Question: 'enter code here'I am attempting to use the Mirror API. I am an explorer with Glass. My Mirror API is turned on in the API console.
The instructions I am following are here:
<URL>
I get to step 2 of Deploying. I am on a Windows machine and cd into app engine sdk bin folder and run the command specified but I modify the last parameter to be fully qualified.
It looks like this:
'''
C:\Users\mscheel\Documents\Work\Glass\appengine-java-sdk-1.7.6\bin>appcfg.sh --o
auth2 update C:\Users\mscheel\Documents\Work\Glass\mirror-quickstart
-java-master\web
'''
The very first time I ran this I got a web popup with an oauth dialog and got a success code that I pasted into the running app and then got an error, like this one I am pasting in from a subsequent run:
'''
Welcome to Git (version 1.7.9-preview20120201)
Run 'git help git' to display the help index.
Run 'git help <command>' to display help for specific commands.
********************************************************
There is a new version of the SDK available.
-----------
Latest SDK:
Release: 1.8.0
Timestamp: Wed May 01 12:01:15 MDT 2013
API versions: [1.0]
-----------
Your SDK:
Release: 1.7.6
Timestamp: Fri Mar 15 19:18:56 MDT 2013
API versions: [1.0]
-----------
Please visit https://developers.google.com/appengine/downloads for the latest SD
K.
********************************************************
Reading application configuration data...
May 27, 2013 11:29:15 AM com.google.apphosting.utils.config.AppEngineWebXmlReade
r readAppEngineWebXml
INFO: Successfully processed C:/Users/mscheel/Documents/Work/Glass/mirror-quicks
tart-java-master/web\WEB-INF/appengine-web.xml
May 27, 2013 11:29:15 AM com.google.apphosting.utils.config.AbstractConfigXmlRea
der readConfigXml
INFO: Successfully processed C:/Users/mscheel/Documents/Work/Glass/mirror-quicks
tart-java-master/web\WEB-INF/web.xml
Beginning server interaction for bitcoinupdate...
0% Created staging directory at: 'C:\Users\mscheel\AppData\Local\Temp\appcfg8499
594854129199289.tmp'
5% Using java7 runtime: false
8% Scanning for jsp files.
11% Compiling jsp files.
Error Details:
Exception in thread "main" java.lang.ExceptionInInitializerError
at java.lang.Class.forName0(Native Method)
at java.lang.Class.forName(Unknown Source)
at org.apache.jasper.JspCompilationContext.createCompiler(JspCompilation
Context.java:238)
at org.apache.jasper.JspCompilationContext.createCompiler(JspCompilation
Context.java:214)
at org.apache.jasper.JspC.processFile(JspC.java:1181)
at org.apache.jasper.JspC.execute(JspC.java:1341)
at com.google.appengine.tools.development.LocalJspC.main(LocalJspC.java:
40)
Caused by: java.lang.NullPointerException
at com.google.appengine.tools.development.LocalJspC$LocalCompiler.<clini
t>(LocalJspC.java:53)
... 7 more
Error while executing: C:\Program Files (x86)\Java\jre6\bin\java.exe -classpath
/C:/Users/mscheel/Documents/Work/Glass/appengine-java-sdk-1.7.6/lib/impl/appengi
ne-api-labs.jar;/C:/Users/mscheel/Documents/Work/Glass/appengine-java-sdk-1.7.6/
lib/impl/appengine-api-stubs.jar;/C:/Users/mscheel/Documents/Work/Glass/appengin
e-java-sdk-1.7.6/lib/impl/appengine-api.jar;/C:/Users/mscheel/Documents/Work/Gla
ss/appengine-java-sdk-1.7.6/lib/impl/appengine-local-runtime.jar;/C:/Users/msche
el/Documents/Work/Glass/appengine-java-sdk-1.7.6/lib/impl/google_sql.jar;C:\User
s\mscheel\Documents\Work\Glass\appengine-java-sdk-1.7.6\lib\shared\appengine-loc
al-runtime-shared.jar;C:\Users\mscheel\Documents\Work\Glass\appengine-java-sdk-1
.7.6\lib\shared\el-api.jar;C:\Users\mscheel\Documents\Work\Glass\appengine-java-
sdk-1.7.6\lib\shared\jsp\repackaged-appengine-ant-1.7.1.jar;C:\Users\mscheel\Doc
uments\Work\Glass\appengine-java-sdk-1.7.6\lib\shared\jsp\repackaged-appengine-a
nt-launcher-1.7.1.jar;C:\Users\mscheel\Documents\Work\Glass\appengine-java-sdk-1
.7.6\lib\shared\jsp\repackaged-appengine-jasper-6.0.29.jar;C:\Users\mscheel\Docu
ments\Work\Glass\appengine-java-sdk-1.7.6\lib\shared\jsp\repackaged-appengine-ja
sper-el-6.0.29.jar;C:\Users\mscheel\Documents\Work\Glass\appengine-java-sdk-1.7.
6\lib\shared\jsp\repackaged-appengine-tomcat-juli-6.0.29.jar;C:\Users\mscheel\Do
cuments\Work\Glass\appengine-java-sdk-1.7.6\lib\shared\jsp-api.jar;C:\Users\msch
eel\Documents\Work\Glass\appengine-java-sdk-1.7.6\lib\shared\servlet-api.jar;C:\
Users\mscheel\AppData\Local\Temp\appcfg8499594854129199289.tmp\WEB-INF\classes;C
:\Users\mscheel\AppData\Local\Temp\1369675757138-0;C:\Users\mscheel\AppData\Loca
l\Temp\appcfg8499594854129199289.tmp\WEB-INF\lib\appengine-api-1.0-sdk-1.7.6.jar
;C:\Users\mscheel\AppData\Local\Temp\appcfg8499594854129199289.tmp\WEB-INF\lib\a
ppengine-api-labs-1.7.6.jar;C:\Users\mscheel\AppData\Local\Temp\appcfg8499594854
129199289.tmp\WEB-INF\lib\commons-codec-1.7.jar;C:\Users\mscheel\AppData\Local\T
emp\appcfg8499594854129199289.tmp\WEB-INF\lib\commons-logging-1.1.2.jar;C:\Users
\mscheel\AppData\Local\Temp\appcfg8499594854129199289.tmp\WEB-INF\lib\google-api
-client-1.14.1-beta.jar;C:\Users\mscheel\AppData\Local\Temp\appcfg84995948541291
99289.tmp\WEB-INF\lib\google-api-client-appengine-1.14.1-beta.jar;C:\Users\msche
el\AppData\Local\Temp\appcfg8499594854129199289.tmp\WEB-INF\lib\google-api-clien
t-servlet-1.14.1-beta.jar;C:\Users\mscheel\AppData\Local\Temp\appcfg849959485412
<PHONE>.tmp\WEB-INF\lib\google-api-services-mirror-v1-rev2-1.14.1-beta.jar;C:\Us
ers\mscheel\AppData\Local\Temp\appcfg8499594854129199289.tmp\WEB-INF\lib\google-
http-client-1.14.1-beta.jar;C:\Users\mscheel\AppData\Local\Temp\appcfg8499594854
129199289.tmp\WEB-INF\lib\google-http-client-appengine-1.14.1-beta.jar;C:\Users\
mscheel\AppData\Local\Temp\appcfg8499594854129199289.tmp\WEB-INF\lib\google-http
-client-jackson-1.14.1-beta.jar;C:\Users\mscheel\AppData\Local\Temp\appcfg849959
4854129199289.tmp\WEB-INF\lib\google-oauth-client-1.14.1-beta.jar;C:\Users\msche
el\AppData\Local\Temp\appcfg8499594854129199289.tmp\WEB-INF\lib\google-oauth-cli
ent-appengine-1.14.1-beta.jar;C:\Users\mscheel\AppData\Local\Temp\appcfg84995948
<PHONE>.tmp\WEB-INF\lib\google-oauth-client-servlet-1.14.1-beta.jar;C:\Users
\mscheel\AppData\Local\Temp\appcfg8499594854129199289.tmp\WEB-INF\lib\guava-14.0
.1.jar;C:\Users\mscheel\AppData\Local\Temp\appcfg8499594854129199289.tmp\WEB-INF
\lib\httpclient-4.0.1.jar;C:\Users\mscheel\AppData\Local\Temp\appcfg849959485412
<PHONE>.tmp\WEB-INF\lib\httpcore-4.0.1.jar;C:\Users\mscheel\AppData\Local\Temp\a
ppcfg8499594854129199289.tmp\WEB-INF\lib\jackson-core-asl-1.9.11.jar;C:\Users\ms
cheel\AppData\Local\Temp\appcfg8499594854129199289.tmp\WEB-INF\lib\jackson-mappe
r-asl-1.9.11.jar;C:\Users\mscheel\AppData\Local\Temp\appcfg8499594854129199289.t
mp\WEB-INF\lib\jdo2-api-2.3-eb.jar;C:\Users\mscheel\AppData\Local\Temp\appcfg849
9594854129199289.tmp\WEB-INF\lib\jsr305-1.3.9.jar;C:\Users\mscheel\AppData\Local
\Temp\appcfg8499594854129199289.tmp\WEB-INF\lib\repackaged-appengine-ant-1.7.1.j
ar;C:\Users\mscheel\AppData\Local\Temp\appcfg8499594854129199289.tmp\WEB-INF\lib
\repackaged-appengine-ant-launcher-1.7.1.jar;C:\Users\mscheel\AppData\Local\Temp
\appcfg8499594854129199289.tmp\WEB-INF\lib\repackaged-appengine-jakarta-jstl-1.1
.2.jar;C:\Users\mscheel\AppData\Local\Temp\appcfg8499594854129199289.tmp\WEB-INF
\lib\repackaged-appengine-jakarta-standard-1.1.2.jar;C:\Users\mscheel\AppData\Lo
cal\Temp\appcfg8499594854129199289.tmp\WEB-INF\lib\repackaged-appengine-jasper-6
.0.29.jar;C:\Users\mscheel\AppData\Local\Temp\appcfg8499594854129199289.tmp\WEB-
INF\lib\repackaged-appengine-jasper-el-6.0.29.jar;C:\Users\mscheel\AppData\Local
\Temp\appcfg8499594854129199289.tmp\WEB-INF\lib\repackaged-appengine-jasper-jdt-
6.0.29.jar;C:\Users\mscheel\AppData\Local\Temp\appcfg8499594854129199289.tmp\WEB
-INF\lib\repackaged-appengine-tomcat-juli-6.0.29.jar;C:\Users\mscheel\AppData\Lo
cal\Temp\appcfg8499594854129199289.tmp\WEB-INF\lib\servlet-api-2.5.jar;C:\Users\
mscheel\AppData\Local\Temp\appcfg8499594854129199289.tmp\WEB-INF\lib\transaction
-api-1.1.jar;C:\Users\mscheel\AppData\Local\Temp\appcfg8499594854129199289.tmp\W
EB-INF\lib\xpp3-1.1.4c.jar; -Dcom.google.apphosting.runtime.use_java7=false com.
google.appengine.tools.development.LocalJspC -uriroot C:\Users\mscheel\AppData\L
ocal\Temp\appcfg8499594854129199289.tmp -p org.apache.jsp -l -v -webinc C:\Users
\mscheel\AppData\Local\Temp\appcfg8499594854129199289.tmp\WEB-INF\generated_web.
xml -d C:\Users\mscheel\AppData\Local\Temp\1369675757138-0 -javaEncoding UTF-8
com.google.appengine.tools.admin.JspCompilationException: Failed to compile jsp
files.
Unable to update app: Failed to compile jsp files.
Please see the logs [C:\Users\mscheel\AppData\Local\Temp\appcfg49961834510221726
1.log] for further information.
'''
I am using Eclipse and to get the project to build I had to a) use the 1.7.6 App Engine SDK, b) change my JRE from jre7 to jdk1.6.0_25 (otherwise I would get a JSP problem) c) wipe out old maven and start fresh with a new install and blow away old settings
Regarding b:

Any ideas mirror-api team? Anybody else out there get this to work on Windows with Eclipse?
After a comment from Jenny Murphy am sharing the output of maven compile which succeeds with warnings:
'''
C:\Users\mscheel\Documents\Work\Glass\mirror-quickstart-java-master>mvn compile
[INFO] Scanning for projects...
[WARNING]
[WARNING] Some problems were encountered while building the effective model for
com.google:glass-java-starter:jar:0.1-SNAPSHOT
[WARNING] 'dependencies.dependency.(groupId:artifactId:type:classifier)' must be
unique: javax.servlet:servlet-api:jar -> duplicate declaration of version 2.5 @
line 73, column 17
[WARNING]
[WARNING] It is highly recommended to fix these problems because they threaten t
he stability of your build.
[WARNING]
[WARNING] For this reason, future Maven versions might no longer support buildin
g such malformed projects.
[WARNING]
[INFO]
[INFO] ------------------------------------------------------------------------
[INFO] Building glass-java-starter 0.1-SNAPSHOT
[INFO] ------------------------------------------------------------------------
[INFO]
[INFO] --- maven-dependency-plugin:2.1:copy-dependencies (default) @ glass-java-
starter ---
[INFO] google-api-client-1.14.1-beta.jar already exists in destination.
[INFO] google-api-client-appengine-1.14.1-beta.jar already exists in destination
.
[INFO] google-api-client-servlet-1.14.1-beta.jar already exists in destination.
[INFO] google-api-services-mirror-v1-rev2-1.14.1-beta.jar already exists in dest
ination.
[INFO] appengine-api-1.0-sdk-1.7.6.jar already exists in destination.
[INFO] appengine-api-labs-1.7.6.jar already exists in destination.
[INFO] jsr305-1.3.9.jar already exists in destination.
[INFO] guava-14.0.1.jar already exists in destination.
[INFO] google-http-client-1.14.1-beta.jar already exists in destination.
[INFO] google-http-client-appengine-1.14.1-beta.jar already exists in destinatio
n.
[INFO] google-http-client-jackson-1.14.1-beta.jar already exists in destination.
[INFO] google-oauth-client-1.14.1-beta.jar already exists in destination.
[INFO] google-oauth-client-appengine-1.14.1-beta.jar already exists in destinati
on.
[INFO] google-oauth-client-servlet-1.14.1-beta.jar already exists in destination
.
[INFO] commons-codec-1.7.jar already exists in destination.
[INFO] commons-logging-1.1.2.jar already exists in destination.
[INFO] jdo2-api-2.3-eb.jar already exists in destination.
[INFO] servlet-api-2.5.jar already exists in destination.
[INFO] transaction-api-1.1.jar already exists in destination.
[INFO] httpclient-4.0.1.jar already exists in destination.
[INFO] httpcore-4.0.1.jar already exists in destination.
[INFO] jackson-core-asl-1.9.11.jar already exists in destination.
[INFO] jackson-mapper-asl-1.9.11.jar already exists in destination.
[INFO] xpp3-1.1.4c.jar already exists in destination.
[INFO]
[INFO] --- maven-resources-plugin:2.5:resources (default-resources) @ glass-java
-starter ---
[debug] execute contextualize
[WARNING] Using platform encoding (Cp1252 actually) to copy filtered resources,
i.e. build is platform dependent!
[INFO] skip non existing resourceDirectory C:\Users\mscheel\Documents\Work\Glass
\mirror-quickstart-java-master\src\main\resources
[INFO]
[INFO] --- maven-compiler-plugin:3.1:compile (default-compile) @ glass-java-star
ter ---
[INFO] Nothing to compile - all classes are up to date
[INFO] ------------------------------------------------------------------------
[INFO] BUILD SUCCESS
[INFO] ------------------------------------------------------------------------
[INFO] Total time: 1.817s
[INFO] Finished at: Wed May 29 20:54:23 MDT 2013
[INFO] Final Memory: 8M/243M
[INFO] ------------------------------------------------------------------------
'''
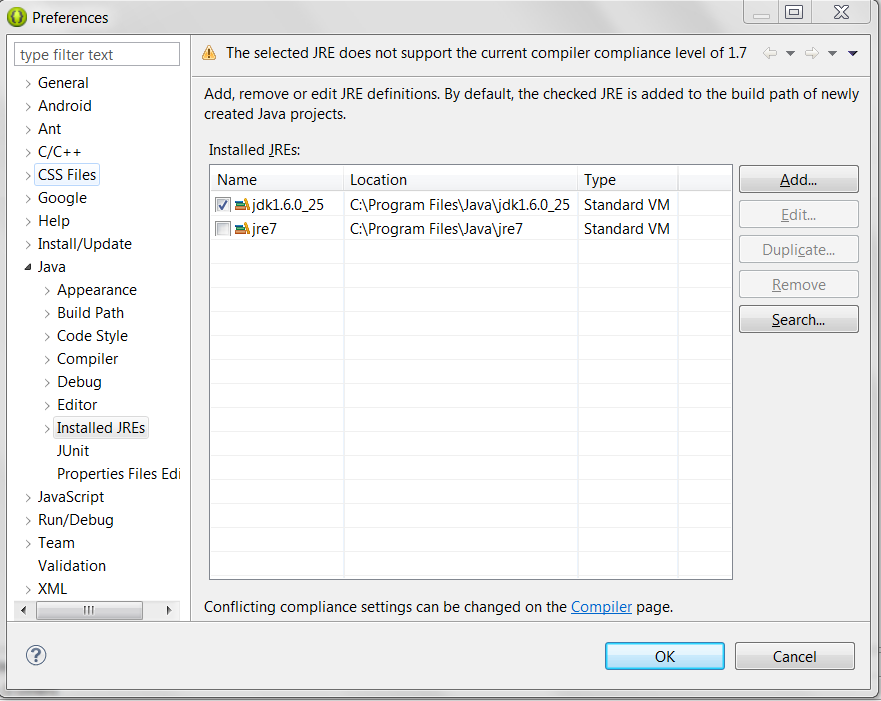
Answer: I finally got this to work on my Windows 7 box:
'''
C:\Users\mscheel\Documents\Work\Glass\appengine-java-sdk-1.7.6\bin>appcfg.sh --o
auth2 update C:\Users\mscheel\Documents\Work\Glass\mirror-quickstart-java-master
\web
Welcome to Git (version 1.7.9-preview20120201)
Run 'git help git' to display the help index.
Run 'git help <command>' to display help for specific commands.
Reading application configuration data...
Jun 01, 2013 12:04:33 PM com.google.apphosting.utils.config.AppEngineWebXmlReade
r readAppEngineWebXml
INFO: Successfully processed C:/Users/mscheel/Documents/Work/Glass/mirror-quicks
tart-java-master/web\WEB-INF/appengine-web.xml
Jun 01, 2013 12:04:33 PM com.google.apphosting.utils.config.AbstractConfigXmlRea
der readConfigXml
INFO: Successfully processed C:/Users/mscheel/Documents/Work/Glass/mirror-quicks
tart-java-master/web\WEB-INF/web.xml
Beginning server interaction for bitcoinupdate...
0% Created staging directory at: 'C:\Users\mscheel\AppData\Local\Temp\appcfg3034
149135282611799.tmp'
5% Using java7 runtime: true
8% Scanning for jsp files.
11% Compiling jsp files.
warning: Supported source version 'RELEASE_6' from annotation processor 'com.goo
gle.appengine.tools.compilation.DatastoreCallbacksProcessor' less than -source '
1.7'
1 warning
Jun 01, 2013 12:04:36 PM com.google.apphosting.utils.config.AbstractConfigXmlRea
der readConfigXml
INFO: Successfully processed C:\Users\mscheel\AppData\Local\Temp\appcfg303414913
<PHONE>.tmp\WEB-INF/web.xml
20% Scanning files on local disk.
25% Initiating update.
28% Cloning 14 static files.
31% Cloning 73 application files.
40% Uploading 3 files.
52% Uploaded 1 files.
61% Uploaded 2 files.
68% Uploaded 3 files.
73% Initializing precompilation...
77% Sending batch containing 2 file(s) totaling 2KB.
80% Sending batch containing 1 blob(s) totaling 0KB.
90% Deploying new version.
95% Closing update: new version is ready to start serving.
98% Uploading index definitions.
Update completed successfully.
Success.
Cleaning up temporary files...
'''
This took a lot of effort, unfortunately, but the final solution was fairly simple. But first the problem. If you look in my original post at the execution you can see this line:
'''
Error while executing: C:\Program Files (x86)\Java\jre6\bin\java.exe -classpath
'''
In the top code snippet.
That JRE is bad. I want to be using a JDK. I discovered this eventually by running through Eclipse (trying to deploy to app engine) and saw a better error message there.
The solution for Eclipse was to modify my Eclipse.ini as instructed here:
<URL>
This forces eclipse to use the JDK instead of the JRE to allow deploy to app engine through eclipse (gets you past the jsp compilation failure).
My exact ini file snippet is:
'''
...
-vm
C:\Program Files\Java\jdk1.7.0_21\bin\javaw.exe
...
'''
But this did not fix things through the command line via appcfg. This page had the solution:
<URL>
Which appears to be windows specific, and will be a problem for anyone that previously installed JRE 6 at least. You have to uninstall all old JRE's. See comment #6 on that page. I did this through the uninstall applications GUI in Windows.
Once I did both these things I no longer have a failure compiling JSP's related to the mirror api.